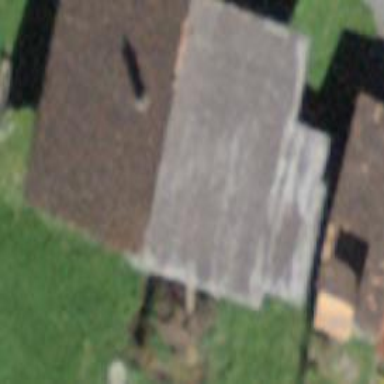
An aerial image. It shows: Farm building.